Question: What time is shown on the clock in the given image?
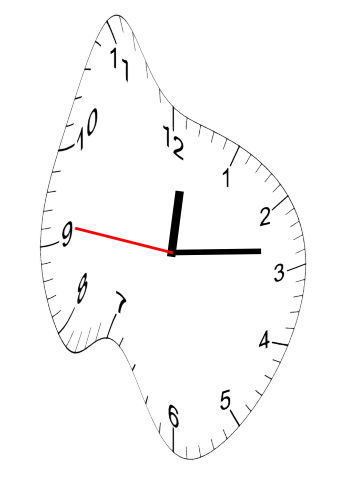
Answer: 12:13:46